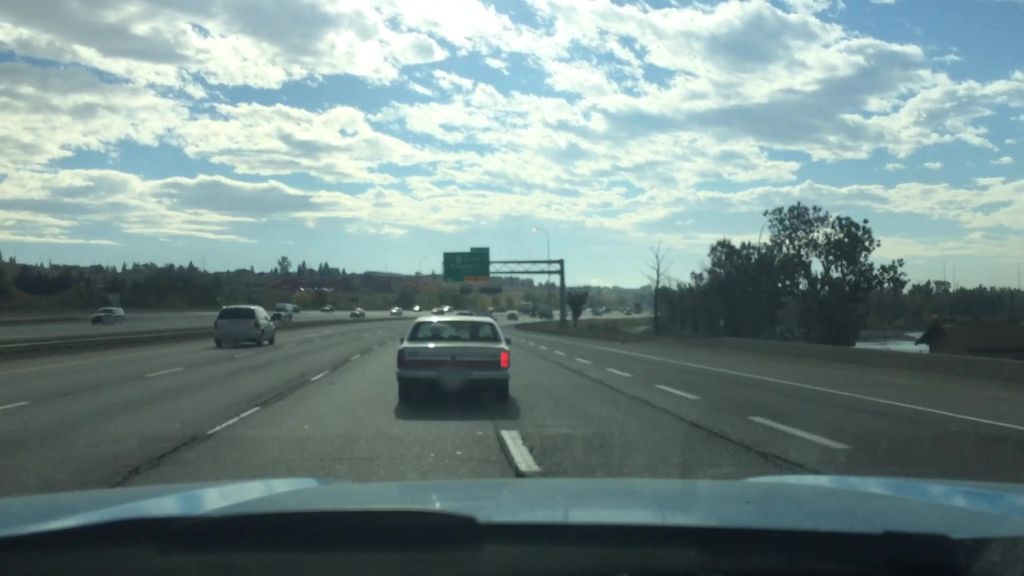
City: calgary